Field crop: maize
Growth stage: 1
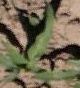
Species: maize